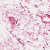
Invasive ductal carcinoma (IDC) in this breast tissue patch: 0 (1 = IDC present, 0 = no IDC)